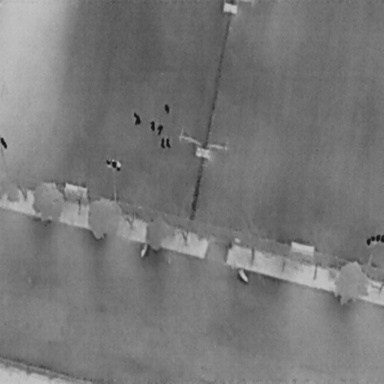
There are six People in the infrared image.